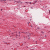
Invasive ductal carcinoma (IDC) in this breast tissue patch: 0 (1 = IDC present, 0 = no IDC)